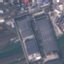
Land use / land cover: Industrial